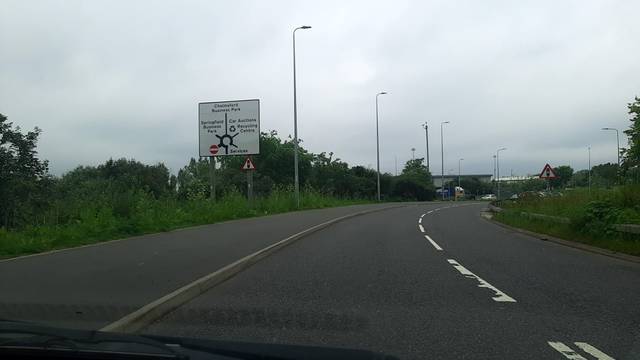
Region: United Kingdom
Coordinates: 51.755, 0.5203